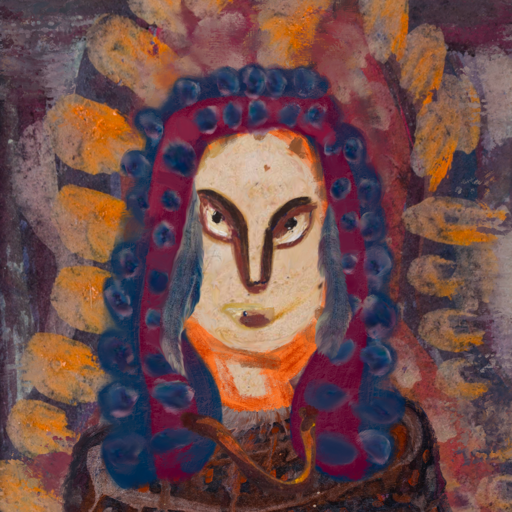
Background: Doll, Head And Neck Front: Rupkatha, Face Front: After_Raid, Bust: Hypocrite, Hair Front: Hill_Girl, Head Accessory: Blank, Second Necklace: Comrade, Necklace: Blank, Baby: Blank